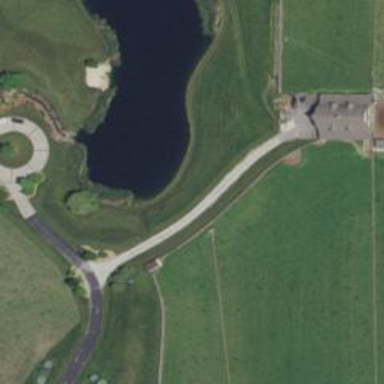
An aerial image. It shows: Driveway.